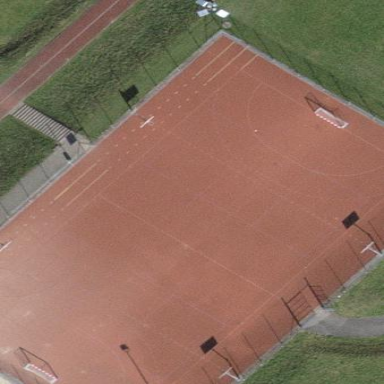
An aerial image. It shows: Multi-sport pitch with tartan surface for leisure activities on land.